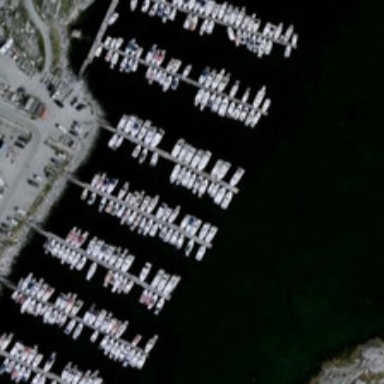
We can see many boats stopped compactly in the port .